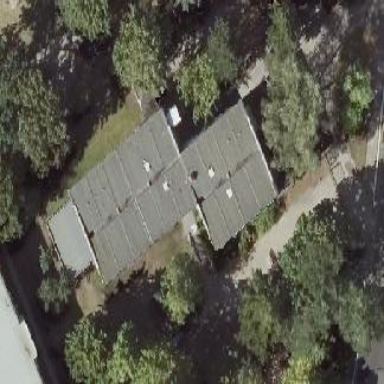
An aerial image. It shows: Kindergarten building.